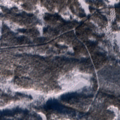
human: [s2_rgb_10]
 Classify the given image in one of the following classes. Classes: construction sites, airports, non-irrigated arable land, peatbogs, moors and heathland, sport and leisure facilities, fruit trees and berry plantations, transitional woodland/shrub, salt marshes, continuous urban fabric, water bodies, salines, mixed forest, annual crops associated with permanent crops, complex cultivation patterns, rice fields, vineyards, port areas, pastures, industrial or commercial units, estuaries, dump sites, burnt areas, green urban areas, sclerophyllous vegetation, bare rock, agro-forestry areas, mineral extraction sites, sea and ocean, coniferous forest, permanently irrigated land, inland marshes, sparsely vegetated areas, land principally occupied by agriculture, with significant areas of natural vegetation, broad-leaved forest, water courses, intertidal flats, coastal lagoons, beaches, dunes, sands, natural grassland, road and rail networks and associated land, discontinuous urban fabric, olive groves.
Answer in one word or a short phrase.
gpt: coniferous forest, mixed forest, transitional woodland/shrub